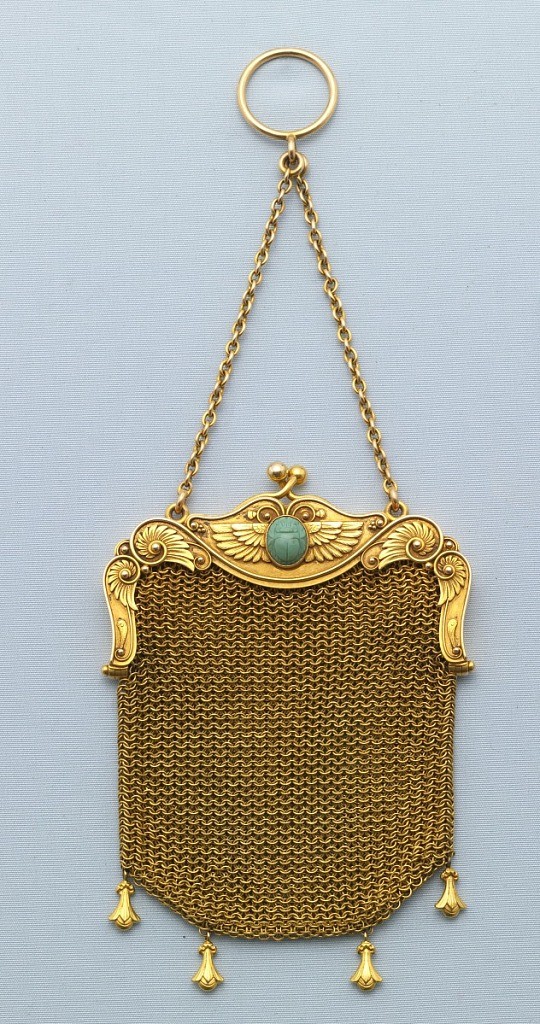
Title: Purse with Egyptian ornament
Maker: Sloan & Company
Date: ca. 1880
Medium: Gold mesh, turquoise
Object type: Purse
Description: Small mesh purse with Egyptian revival motifs, including a winged, turquoise scarab beneath clasp, applied wire work and beading along frame, and four small pendants suspended from purse bottom.